Interaction volume radius: 5 \u00c5
Interaction volume height: 15 \u00c5
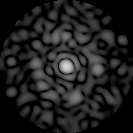
Disorder parameter: 0.8404